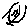
Label: bird